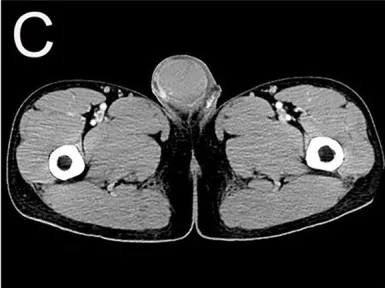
Computed tomography (CT) images of primary right testicular NK/T-cell lymphoma. (C, D) Venous phase transverse image and coronal images showed uneven moderate enhancement of tumor (66 HU), interrupted continuity of the local envelope.
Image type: radiology (ct)